Question: I'm creating an imageLyout in xml file ,using this code this code :
'''
<com.manuelpeinado.imagelayout.ImageLayout
xmlns:android="http://schemas.android.com/apk/res/android"
xmlns:custom="http://schemas.android.com/apk/res-auto"
android:id="@+id/image_layout"
android:layout_width="match_parent"
android:layout_height="match_parent"
android:background="#aaa"
custom:fit="both"
custom:image="@drawable/plan"
custom:imageHeight="1744"
custom:imageWidth="1150" >
</com.manuelpeinado.imagelayout.ImageLayout>
'''
When i enter to the image in the drawbale-hdpi properties i see that image dimensions are : 515 * 348 pixels.
And when i i use this java code :
'''
hauteurLayout = imageLayout.getHeight();
largeurLayout = imageLayout.getWidth() ;
'''
I get this result : 407 * 601 .
Well i'm confused about all those dimensions, why are they differents and they are representing the same image ?
And i need to draw something in a map ,so i need to kwow the right dimensions that i have to use, to draw the object in the exact place.
And this is the image (i'm using horizontalScreeView ):

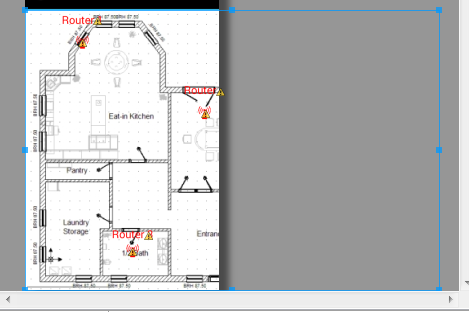
Answer: To support multiple screen resolutions, you should use density independent pixels (dip), also known as dp.
This is a scaling method to scale from px (which depend on the screen resolution) to dp (which scale well on every device):
'''
private final int px2dp(int px)
{
final float scale = getResources().getSystem().getDisplayMetrics().density;
return (int) (px * scale);
}
'''